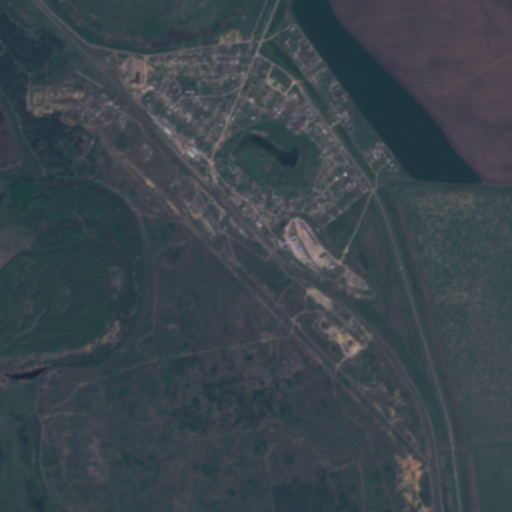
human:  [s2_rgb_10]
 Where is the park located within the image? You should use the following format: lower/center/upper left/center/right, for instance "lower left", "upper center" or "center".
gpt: The park is located in the upper center of the image.
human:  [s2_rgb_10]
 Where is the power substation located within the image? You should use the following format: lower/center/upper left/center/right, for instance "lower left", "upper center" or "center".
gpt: The power substation is located in the center right of the image.
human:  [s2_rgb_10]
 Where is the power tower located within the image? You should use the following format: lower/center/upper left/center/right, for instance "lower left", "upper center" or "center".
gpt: The power tower is located in the center right of the image.
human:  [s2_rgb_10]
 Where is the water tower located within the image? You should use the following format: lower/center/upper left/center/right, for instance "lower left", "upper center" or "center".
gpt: The water tower is located in the upper left of the image.
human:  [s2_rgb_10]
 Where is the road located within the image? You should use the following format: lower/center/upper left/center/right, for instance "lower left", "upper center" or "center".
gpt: There is no road in the image.